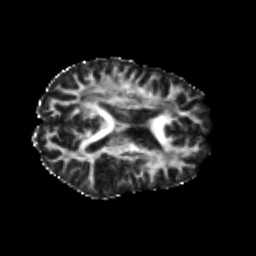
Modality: FA
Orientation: axial
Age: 20
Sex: female
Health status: healthy
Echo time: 0.074 s